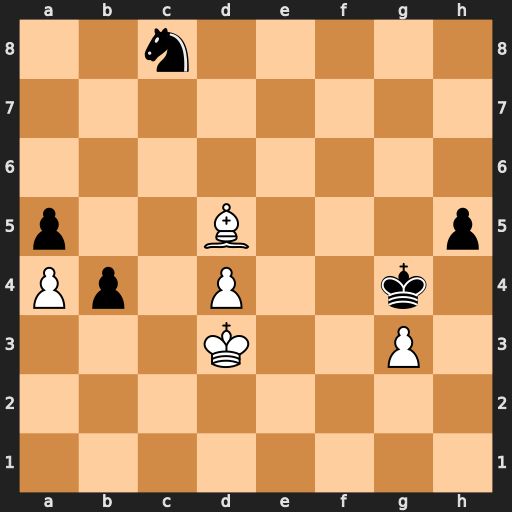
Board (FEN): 2n5/8/8/p2B3p/Pp1P2k1/3K2P1/8/8
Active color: w
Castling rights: -
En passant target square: -
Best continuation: Be6+ Kxg3 Bxc8